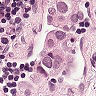
Metastatic tissue present: yes